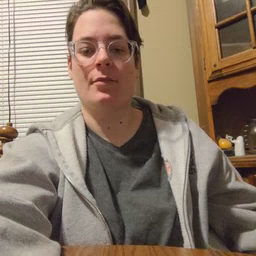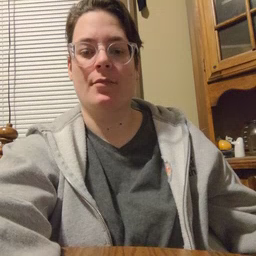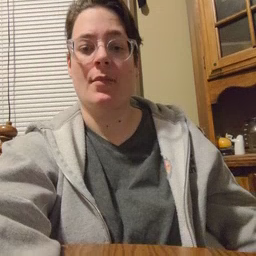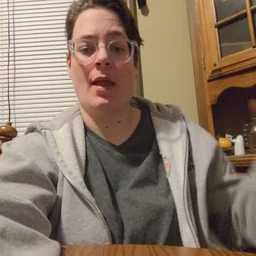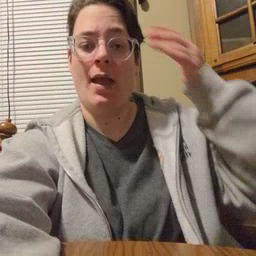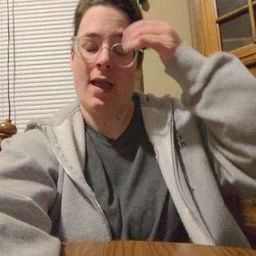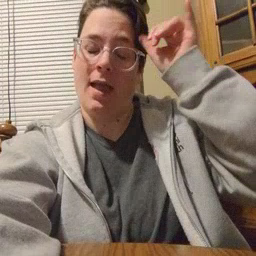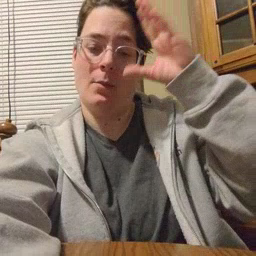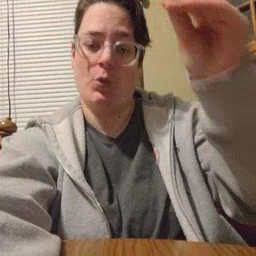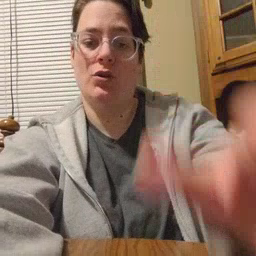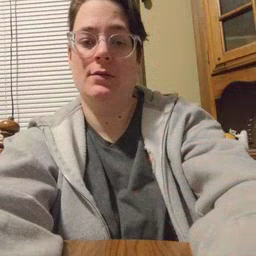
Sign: cowboy